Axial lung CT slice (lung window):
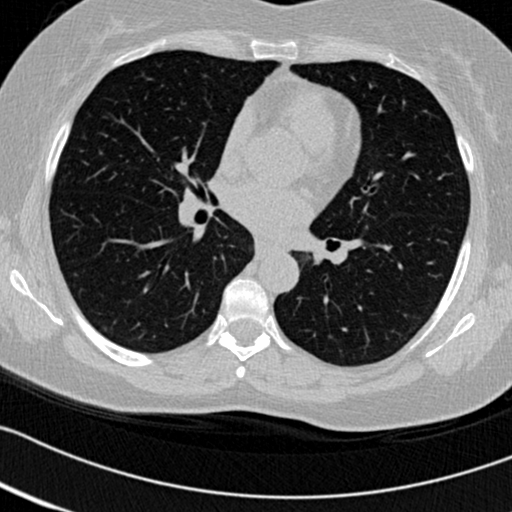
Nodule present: no